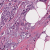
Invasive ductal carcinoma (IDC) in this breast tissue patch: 1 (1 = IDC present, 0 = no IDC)